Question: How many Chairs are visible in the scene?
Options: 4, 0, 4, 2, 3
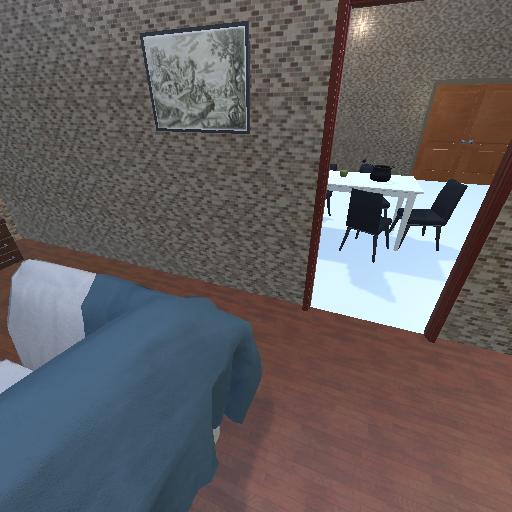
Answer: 4